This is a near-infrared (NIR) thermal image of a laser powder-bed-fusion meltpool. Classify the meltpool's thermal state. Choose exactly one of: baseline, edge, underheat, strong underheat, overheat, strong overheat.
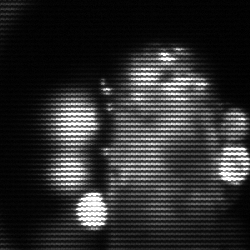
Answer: strong underheat